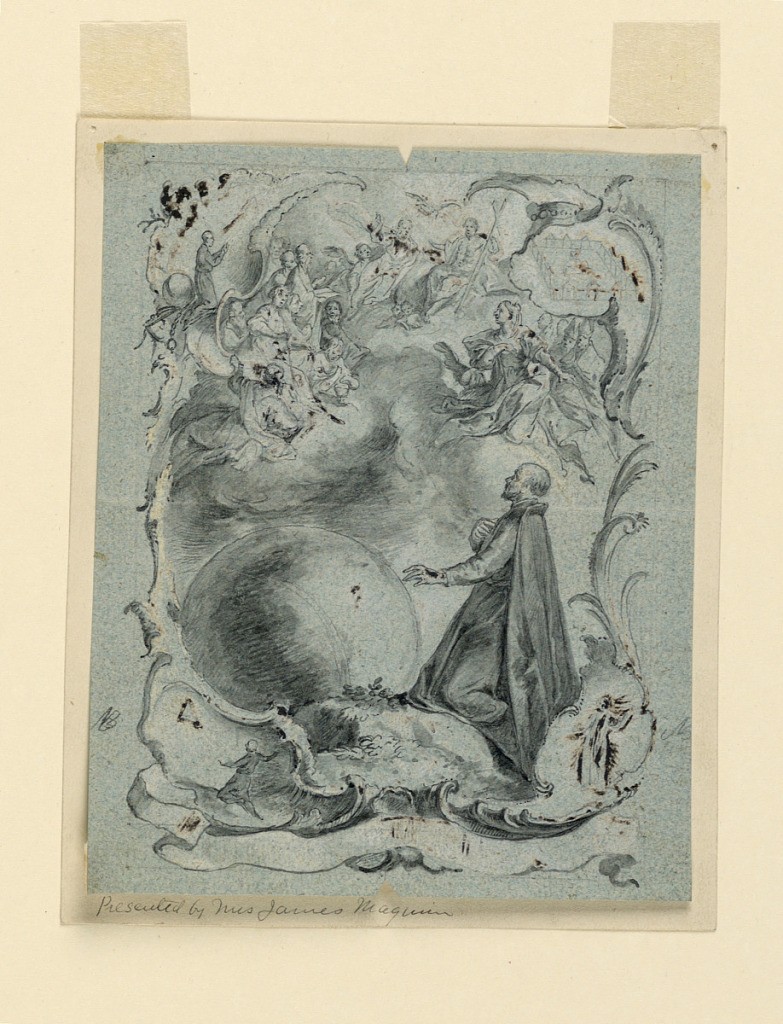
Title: Cartouche with Saint
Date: early to mid-18th century
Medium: Graphite, pen and ink, brush and wash on paper
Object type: Drawing
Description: Cartouche with saint.